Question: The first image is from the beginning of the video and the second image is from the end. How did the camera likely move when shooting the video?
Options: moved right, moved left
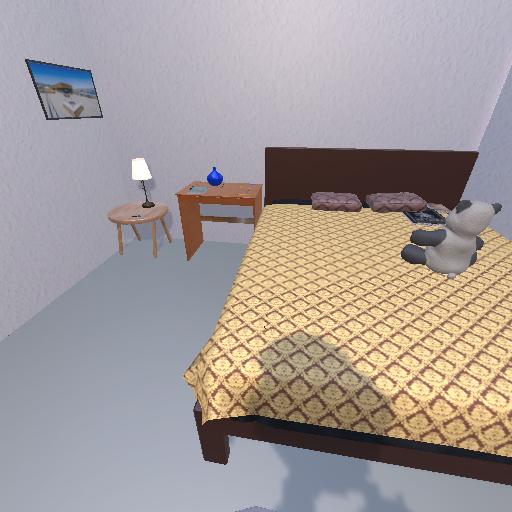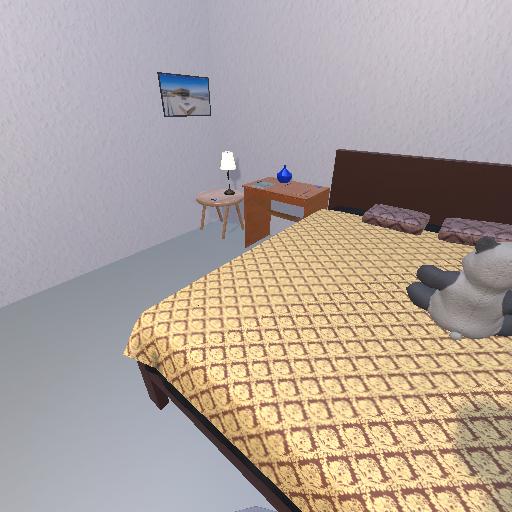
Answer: moved right